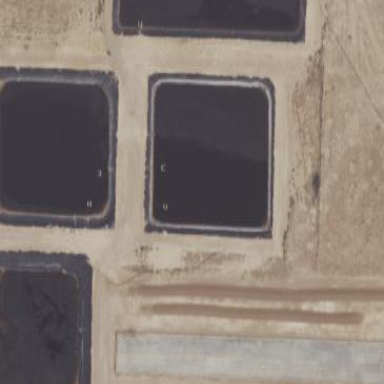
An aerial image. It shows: Sewage reservoir surrounded by water.